Question: In my asp.net application, i have some data in unicode format(Hindi-Indian language).Now i want to insert this unicode text into mysql(5.1) database.When i run the below C# code, the text stored in my db as like instead of my unicode text.But when i execute the query through it was stored correctly.
I already set the db,table and particular field collation as . and also set the db character set to .
'''
string mysql_query2 = "SET NAMES 'utf8'";
da.UpdateCommand = new MySqlCommand(mysql_query2, mysqlCon);
da.UpdateCommand.ExecuteNonQuery();
string para_text="hindii bhaart";
string para_outerxml="kii raassttrbhaassaa";
string status="jypur / haasy-vyNgy";
string sql = "Insert into sand_box (para_text,para_outerxml,status) values('" + para_text + "','" + para_outerxml + "','" + status+")";
da.InsertCommand = new MySqlCommand(sql, mysqlCon);
da.InsertCommand.ExecuteNonQuery();
'''
Also, Please refer my image below.(Table Structure)

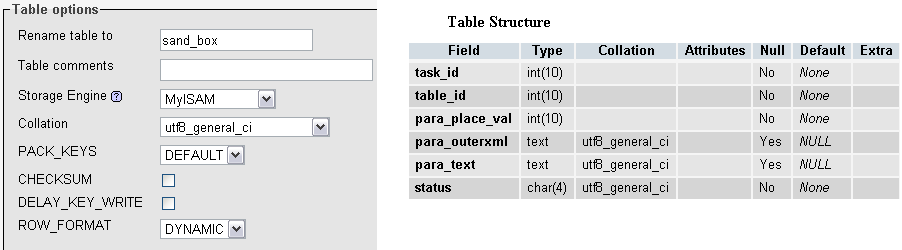
Answer: You need it to cast into 'base-64' and insert it as follow
'''
var langText = Convert.ToBase64String(Encoding.UTF8.GetBytes("yourtext"));
'''
And while fetching back convert it to normal string as follows
'''
var Normal=Encoding.UTF8.GetString(Convert.FromBase64String("your base64text"));
'''
## Edit 1
So your insert should be like
'''
string mysql_query2 = "SET NAMES 'utf8'";
da.UpdateCommand = new MySqlCommand(mysql_query2, mysqlCon);
da.UpdateCommand.ExecuteNonQuery();
string para_text="hindii bhaart";
string para_outerxml="kii raassttrbhaassaa";
string status="jypur / haasy-vyNgy";
string sql = "Insert into sand_box (para_text,para_outerxml,status)
values('" + Convert.ToBase64String(Encoding.UTF8.GetBytes(para_text)) + "','"
+ Convert.ToBase64String(Encoding.UTF8.GetBytes(para_outerxml)) + "','" +
Convert.ToBase64String(Encoding.UTF8.GetBytes(status))+")";
da.InsertCommand = new MySqlCommand(sql, mysqlCon);
da.InsertCommand.ExecuteNonQuery();
'''
## Edit 2
Here is a similar question
<URL>